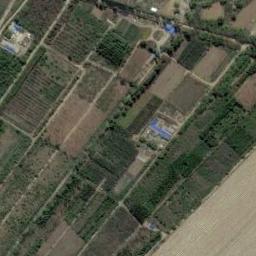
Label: rectangular_farmland